Describe the contrast between these two images.
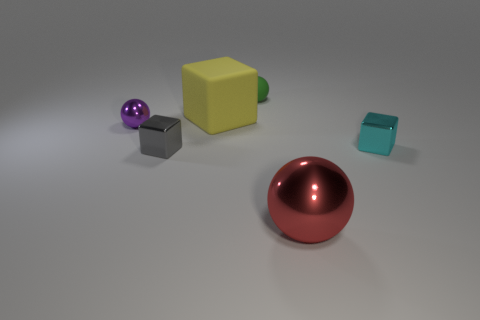
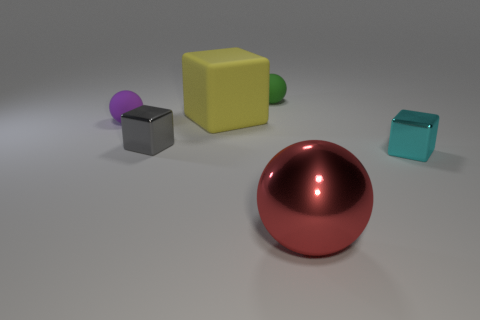
the purple metallic object changed to matte
the tiny purple shiny ball that is in front of the yellow matte block changed to matte
the purple ball changed to rubber
the tiny purple shiny sphere to the left of the gray metallic thing turned rubber
the small shiny sphere changed to rubber
the tiny purple shiny sphere that is on the left side of the small gray object became matte